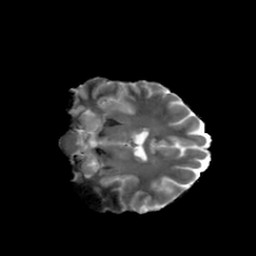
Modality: MD
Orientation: coronal
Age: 23
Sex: female
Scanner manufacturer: siemens
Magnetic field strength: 6.98 T
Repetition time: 7.776 s
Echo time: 0.076 s